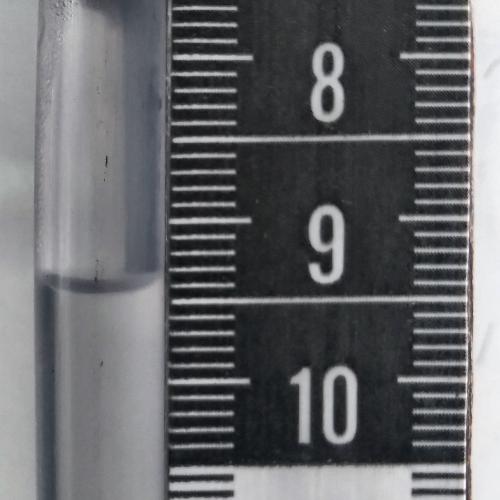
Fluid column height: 9.4 cm